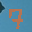
Label: 7